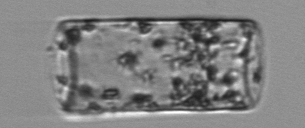
Label: Guinardia_flaccida